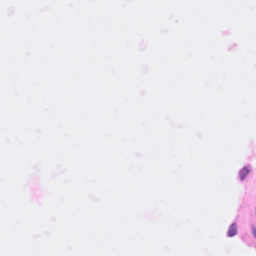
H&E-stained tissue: Breast